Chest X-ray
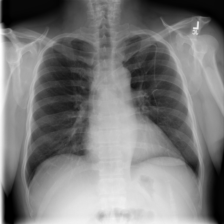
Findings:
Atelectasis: negative
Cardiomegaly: negative
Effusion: negative
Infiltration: negative
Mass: negative
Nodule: negative
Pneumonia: negative
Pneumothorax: negative
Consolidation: negative
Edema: negative
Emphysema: negative
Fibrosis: negative
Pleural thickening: negative
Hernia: negative